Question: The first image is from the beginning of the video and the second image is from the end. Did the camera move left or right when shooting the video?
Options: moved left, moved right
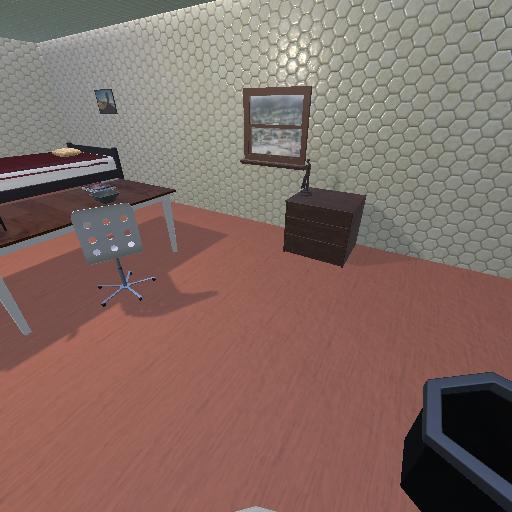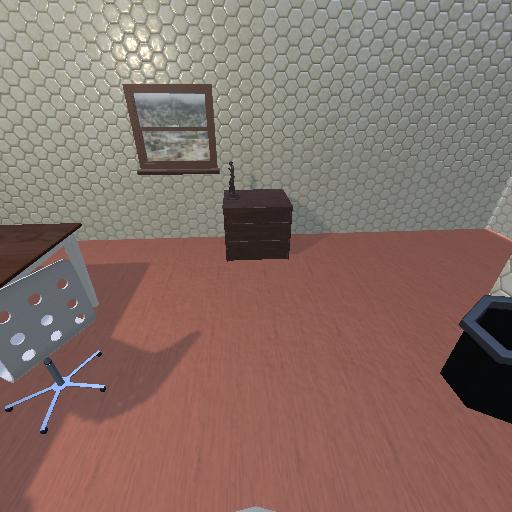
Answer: moved left